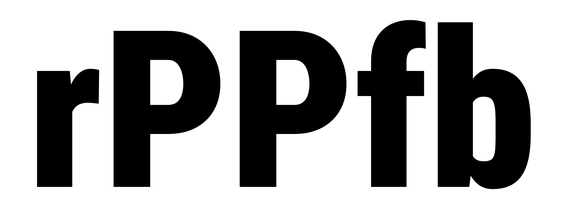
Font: Roboto_Condensed_Black